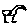
Label: bird